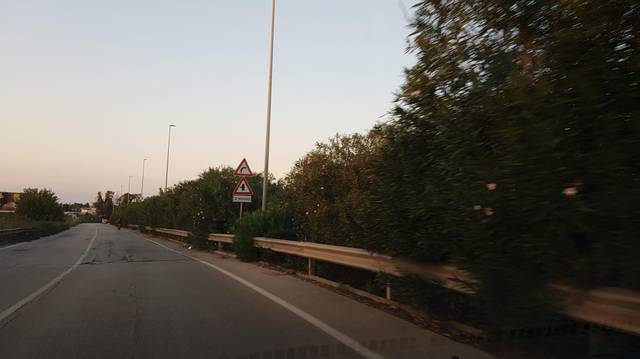
Region: Italy
Coordinates: 40.632, 17.919